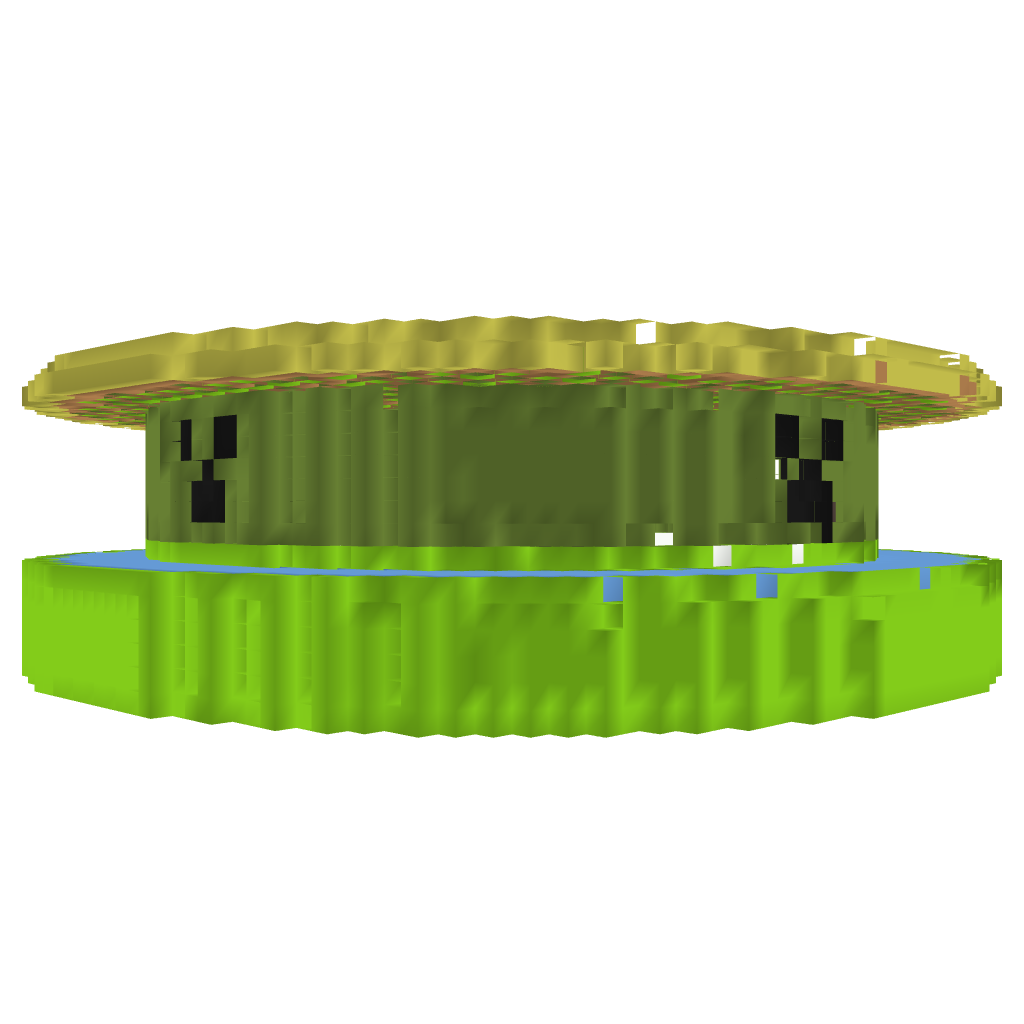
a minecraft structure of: Creeper Spleef